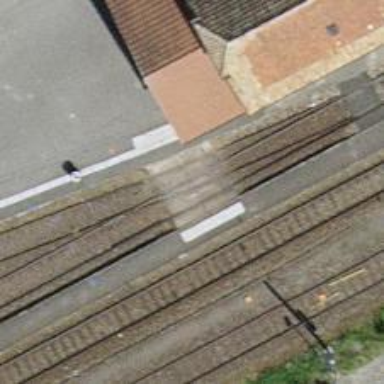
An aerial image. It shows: Uncontrolled railway crossing.